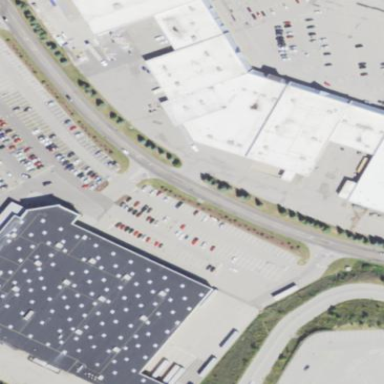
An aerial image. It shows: Retail building with wholesale shop.